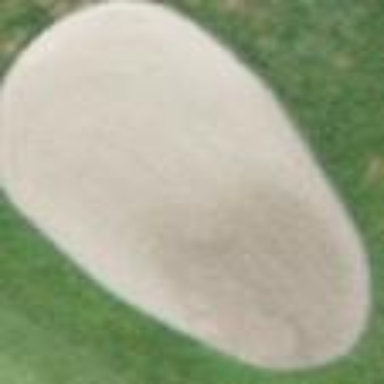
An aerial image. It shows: Sandy area is golf bunker.